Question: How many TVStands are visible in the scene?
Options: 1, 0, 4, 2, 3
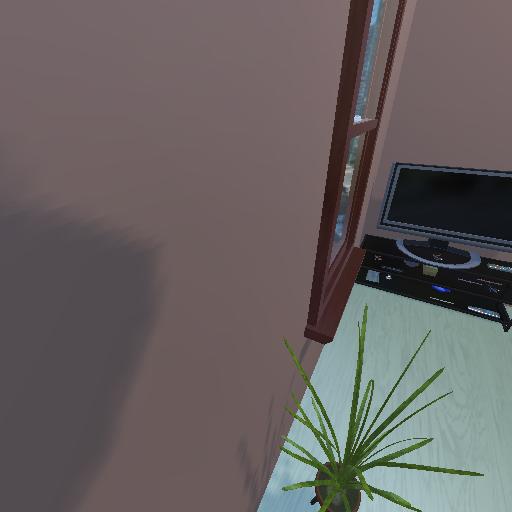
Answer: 1